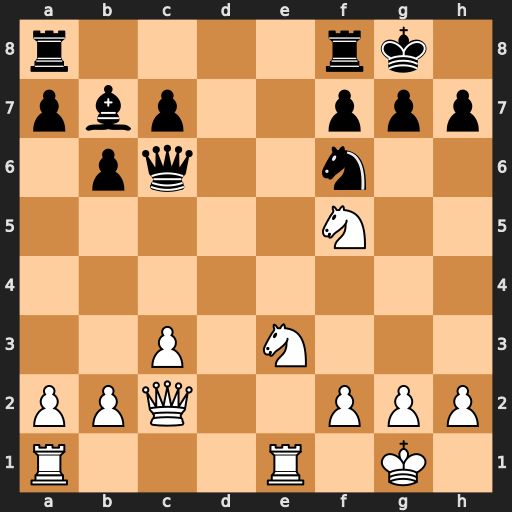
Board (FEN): r4rk1/pbp2ppp/1pq2n2/5N2/8/2P1N3/PPQ2PPP/R3R1K1
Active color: w
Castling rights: -
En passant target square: -
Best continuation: Ne7+ Kh8 Nxc6